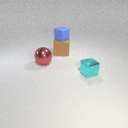
large red metal sphere to the left of small cyan metal cube